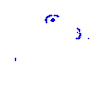
Particle: proton